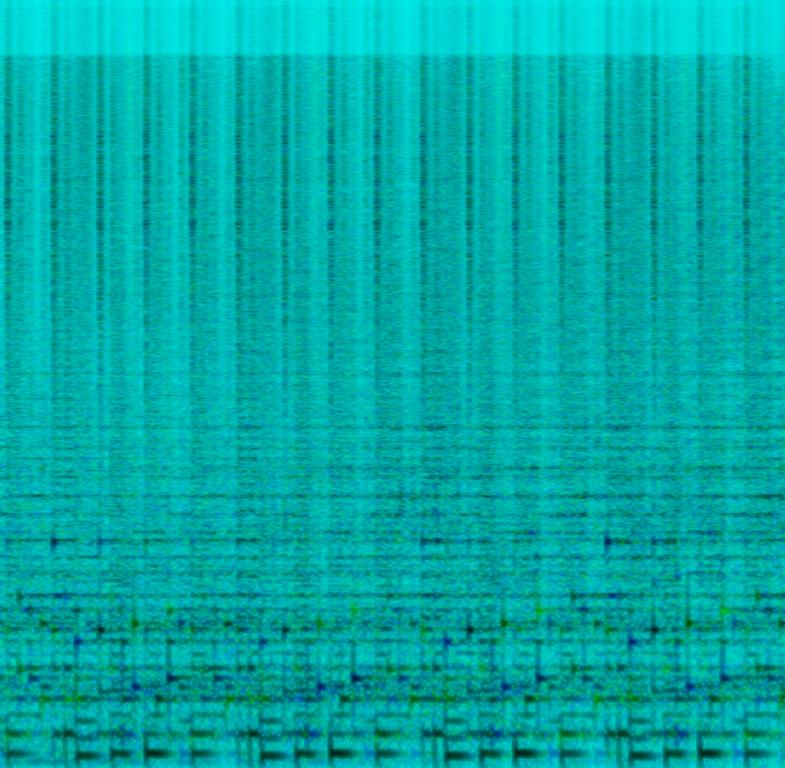
Pop EDM with a four on the floor kick pattern, a high male vocal with vocal harmonies, synthesizer melodies and dramatic risers for the transitions. This is a club track that sounds professionally recorded and mixed for high fidelity.